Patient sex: M
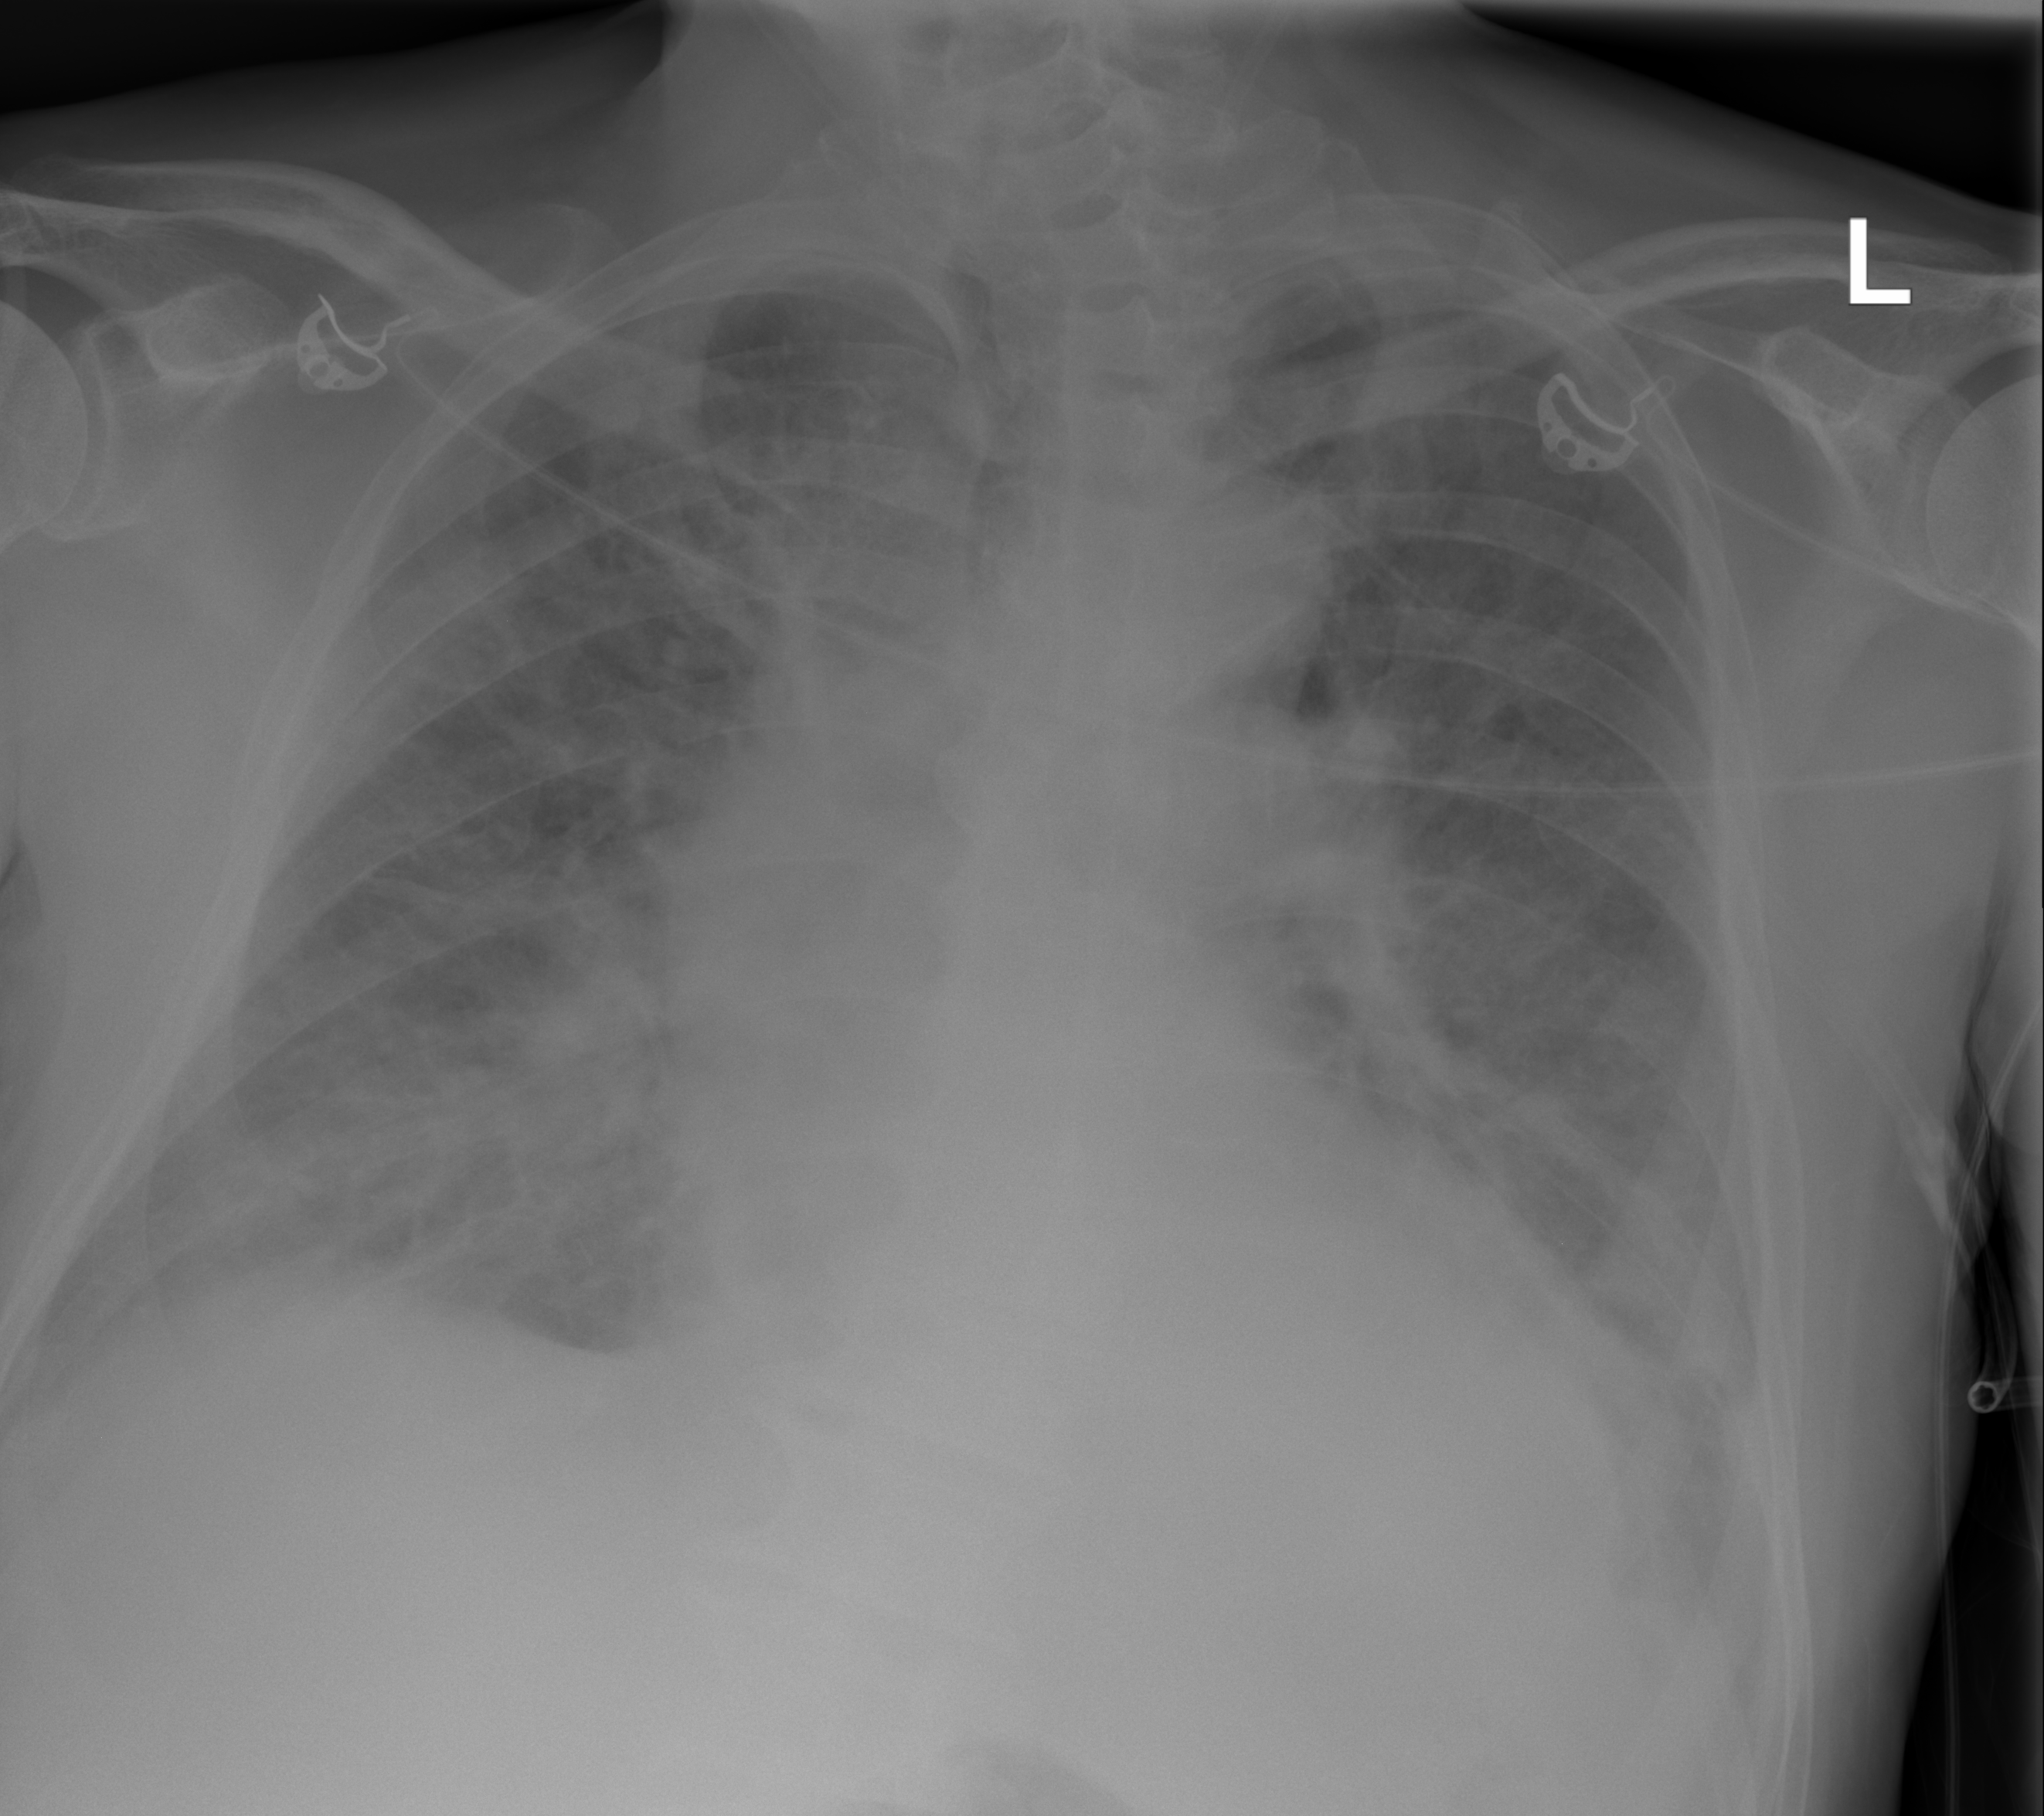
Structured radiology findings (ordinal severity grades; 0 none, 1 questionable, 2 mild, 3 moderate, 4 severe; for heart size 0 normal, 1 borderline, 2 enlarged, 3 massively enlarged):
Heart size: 2
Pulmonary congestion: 2
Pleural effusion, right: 0
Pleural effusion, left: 0
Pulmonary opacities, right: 3
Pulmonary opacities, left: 3
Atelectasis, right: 1
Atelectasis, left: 1